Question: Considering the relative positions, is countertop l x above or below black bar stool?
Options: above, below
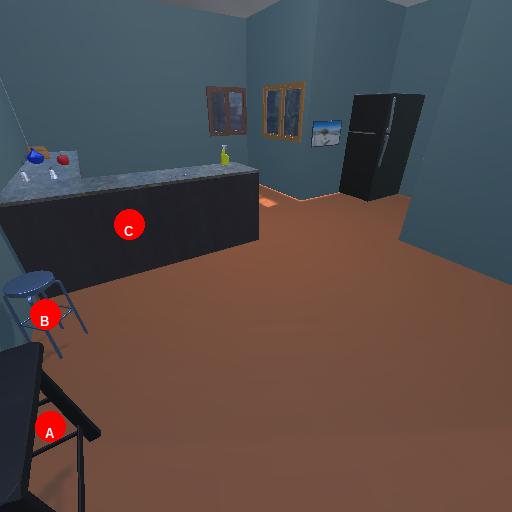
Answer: above